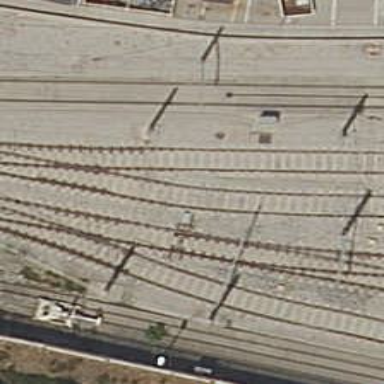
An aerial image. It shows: Railway switch.